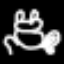
Label: frog